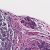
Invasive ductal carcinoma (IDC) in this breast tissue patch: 0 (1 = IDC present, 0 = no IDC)